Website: ulta-beauty
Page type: customer-info-address
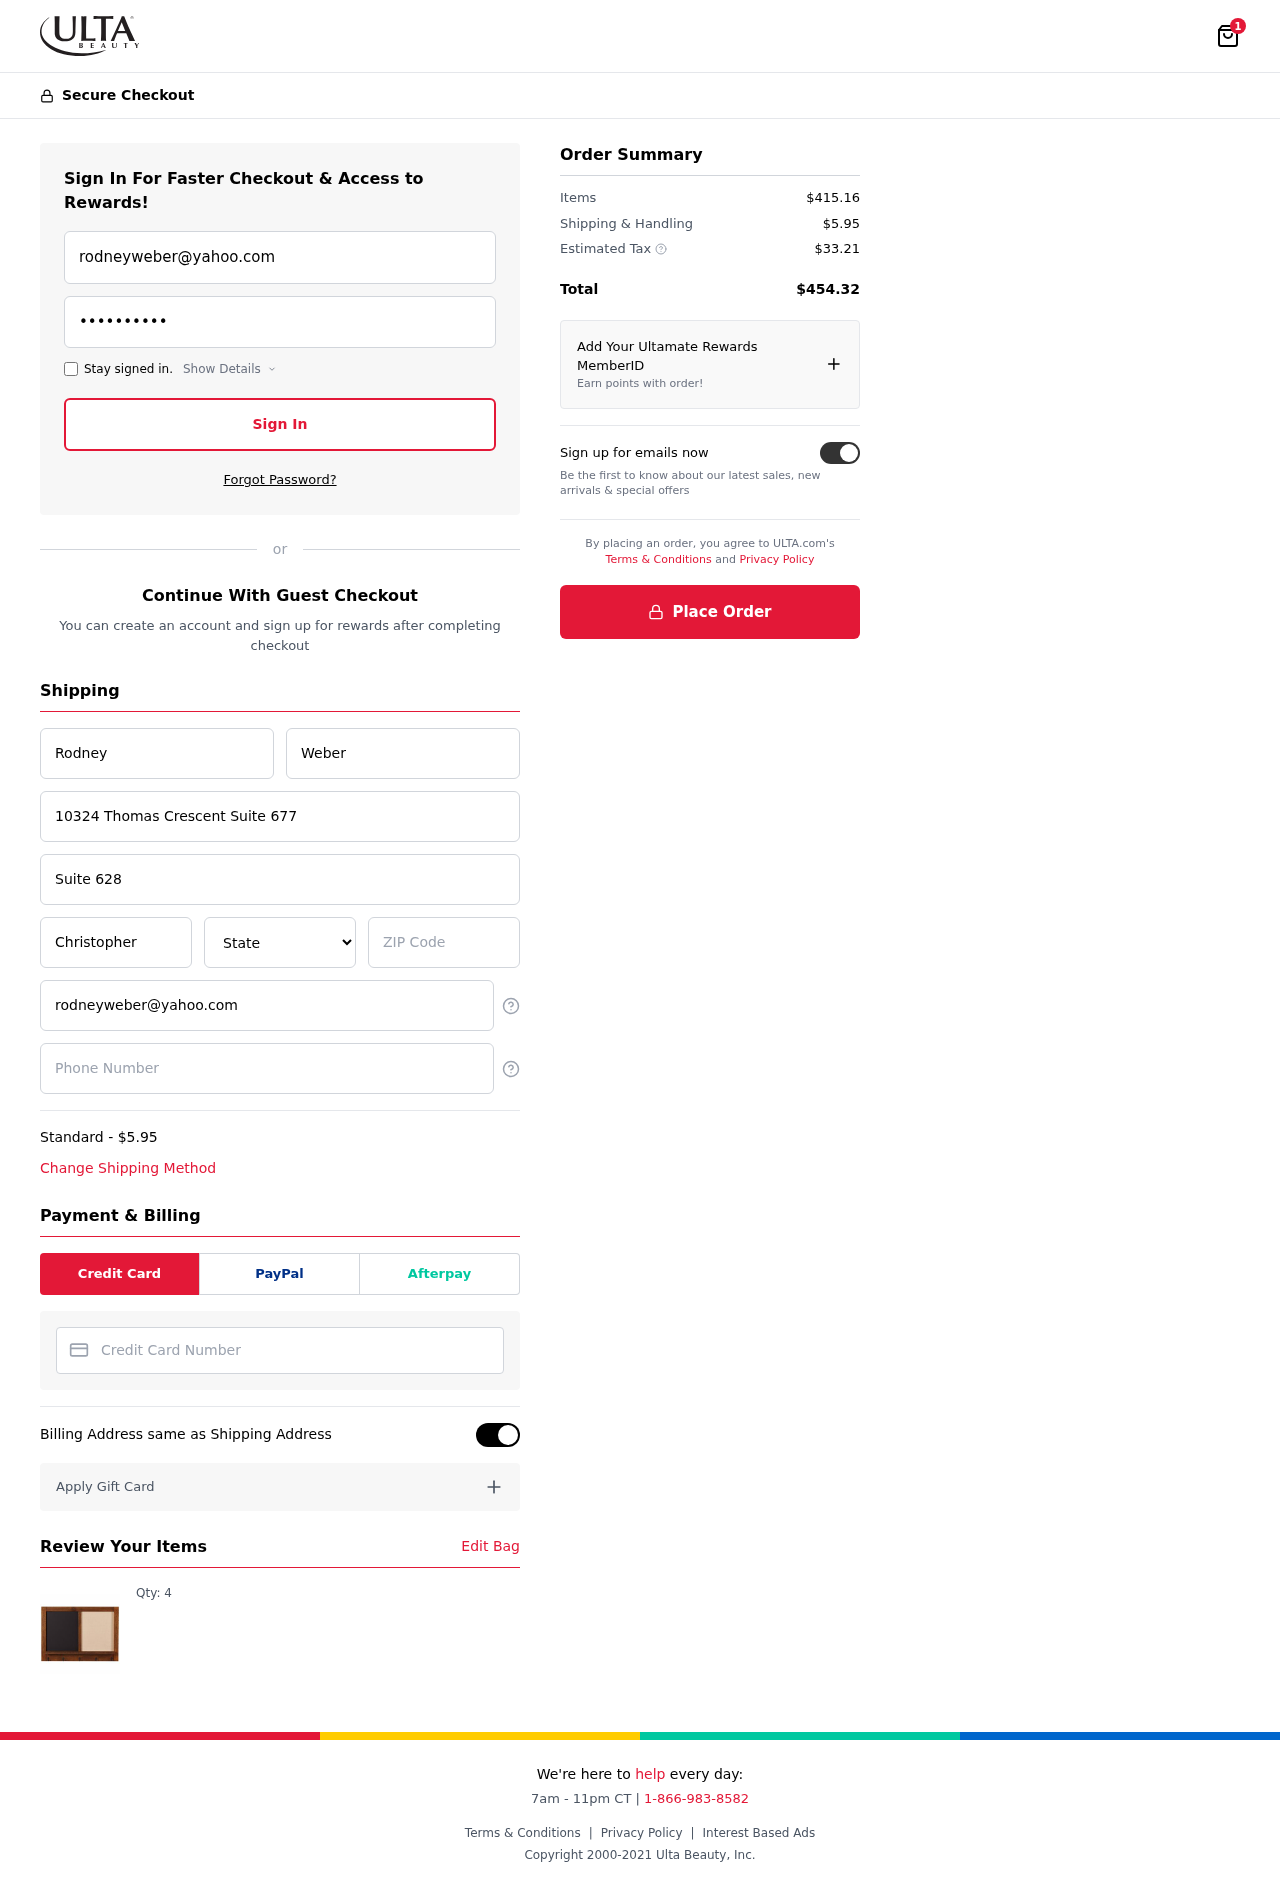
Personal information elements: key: PII_CARD_NUMBER
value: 3788 3755 0375 892
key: PII_CITY
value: Christopherside
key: PII_EMAIL
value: rodneyweber@yahoo.com
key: PII_FIRSTNAME
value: Rodney
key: PII_LASTNAME
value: Weber
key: PII_PHONE
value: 7025877217
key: PII_POSTCODE
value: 24733
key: PII_STATE
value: Mississippi
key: PII_STREET
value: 10324 Thomas Crescent Suite 677
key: PII_STREET2
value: Suite 628
Product elements: key: PRODUCT1_QUANTITY
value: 4
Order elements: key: ORDER_NUM_ITEMS
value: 1
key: ORDER_SHIPPING_COST
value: $5.95
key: ORDER_ITEMS_TOTAL
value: $415.16
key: ORDER_SHIPPING_COST2
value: $5.95
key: ORDER_TAX
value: $33.21
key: ORDER_TOTAL
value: $454.32